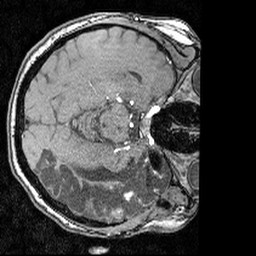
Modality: angio
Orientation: axial
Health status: ill
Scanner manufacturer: siemens
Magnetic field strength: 3 T
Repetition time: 0.022 s
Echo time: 0.00395 s